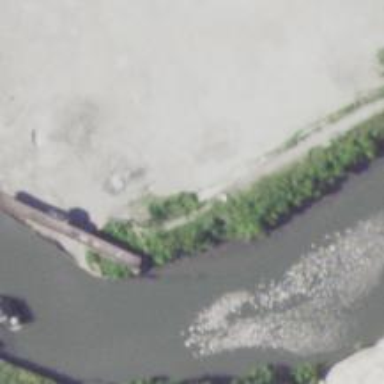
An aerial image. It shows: Disused railway passing under swing bridge.